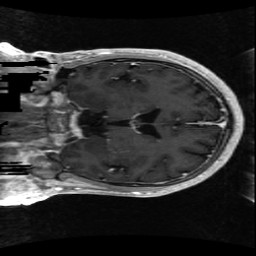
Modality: T1w
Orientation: coronal
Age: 57
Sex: male
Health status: ill